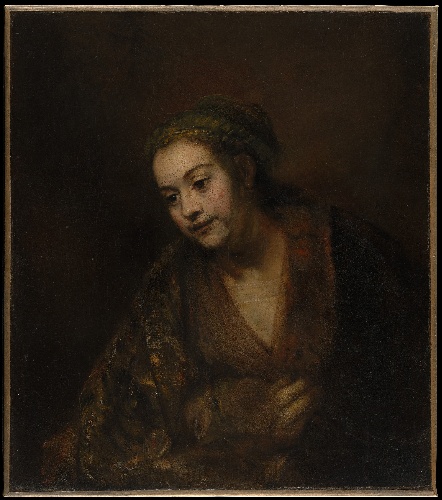
Title: Hendrickje Stoffels (1626–1663)
Artist: Rembrandt (Rembrandt van Rijn)
Artist bio: Dutch, Leiden 1606–1669 Amsterdam
Date: mid-1650s
Object type: Painting
Classification: Paintings
Medium: Oil on canvas
Dimensions: 30 7/8 x 27 1/8 in. (78.4 x 68.9 cm)
Department: European Paintings
Credit line: Gift of Archer M. Huntington, in memory of his father, Collis Potter Huntington, 1926
Accession year: 1926
Repository: Metropolitan Museum of Art, New York, NY
Tags: Portraits|Women